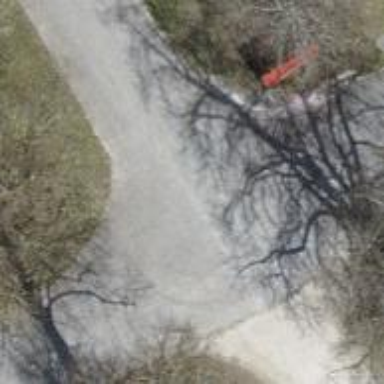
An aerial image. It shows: Paved pedestrian road.